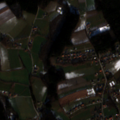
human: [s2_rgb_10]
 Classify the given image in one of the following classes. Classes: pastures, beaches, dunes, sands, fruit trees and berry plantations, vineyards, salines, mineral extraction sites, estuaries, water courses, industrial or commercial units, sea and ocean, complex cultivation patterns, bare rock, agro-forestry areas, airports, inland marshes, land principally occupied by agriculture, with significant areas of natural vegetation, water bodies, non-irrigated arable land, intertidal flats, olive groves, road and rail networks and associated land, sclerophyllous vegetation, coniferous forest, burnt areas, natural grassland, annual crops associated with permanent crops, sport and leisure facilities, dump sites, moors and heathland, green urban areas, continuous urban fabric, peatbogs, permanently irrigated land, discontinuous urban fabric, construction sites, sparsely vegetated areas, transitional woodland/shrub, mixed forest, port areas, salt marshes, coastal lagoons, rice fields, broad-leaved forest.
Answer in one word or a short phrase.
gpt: discontinuous urban fabric, complex cultivation patterns, land principally occupied by agriculture, with significant areas of natural vegetation, mixed forest